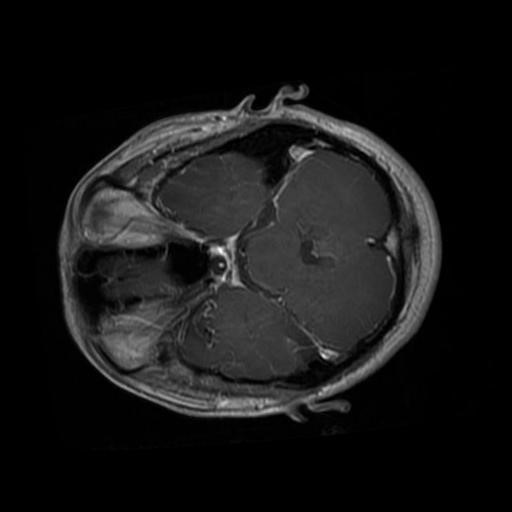
Label: brain_glioma